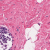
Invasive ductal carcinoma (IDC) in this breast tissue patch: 0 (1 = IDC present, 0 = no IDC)